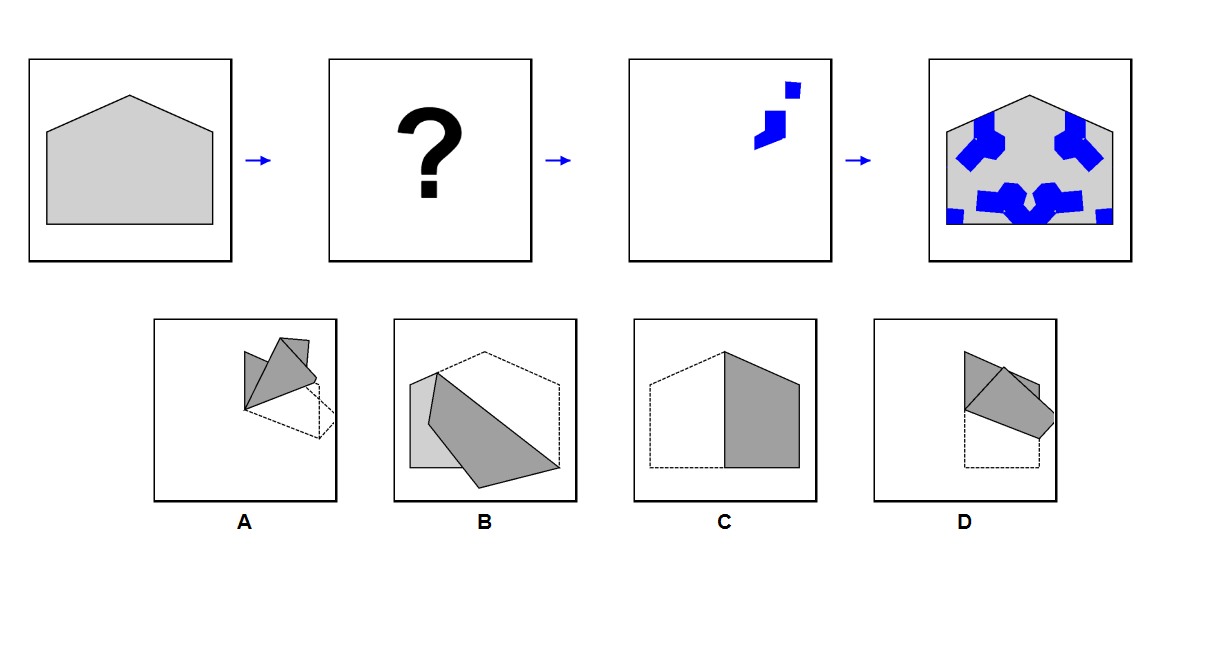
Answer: B